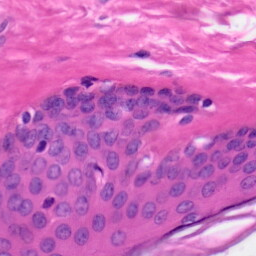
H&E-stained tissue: Skin